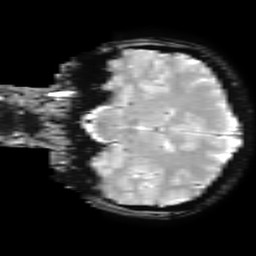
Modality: T2starw
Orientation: coronal
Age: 23
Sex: female
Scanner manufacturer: ge
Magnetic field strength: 3 T
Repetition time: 0.65 s
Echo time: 0.02 s